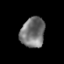
Tissue: prostate
Cell type: Epithelial cells
Senescence score: 0.3311
Nuclear area (px): 721
Mean DAPI intensity: 114.89